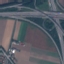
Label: Highway